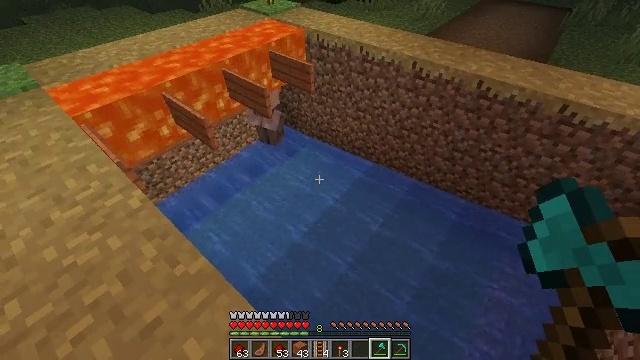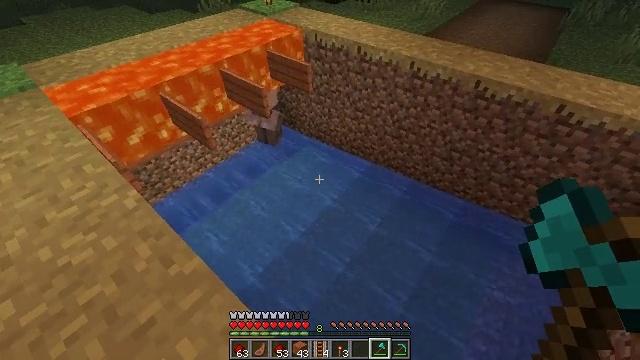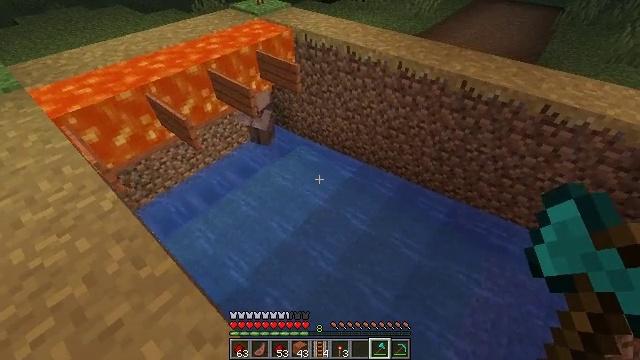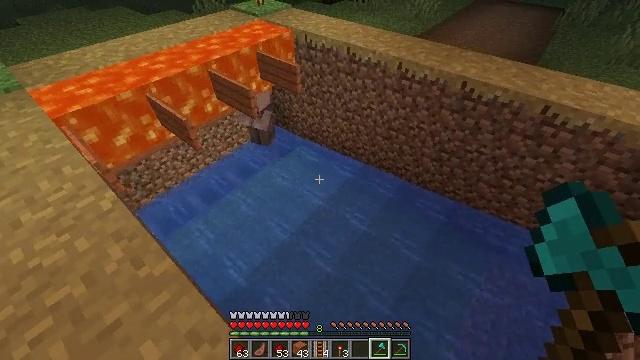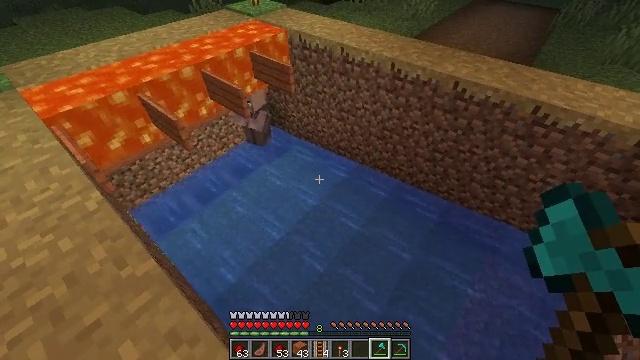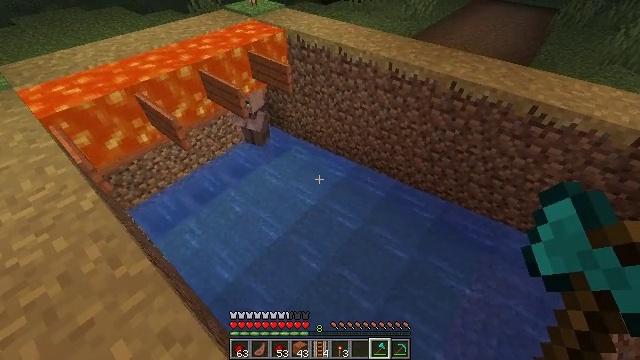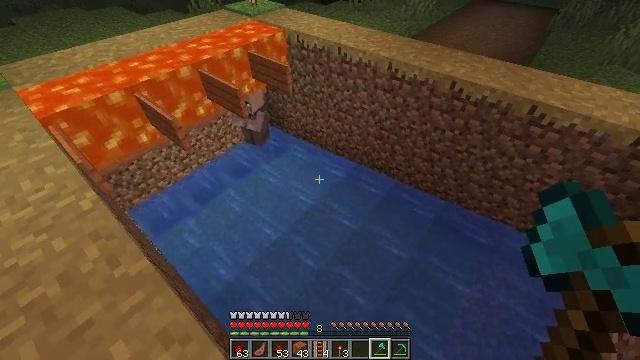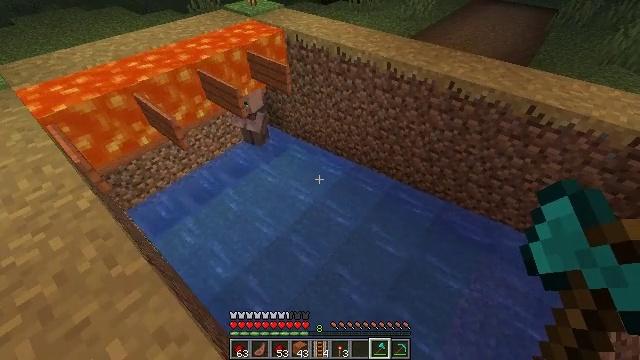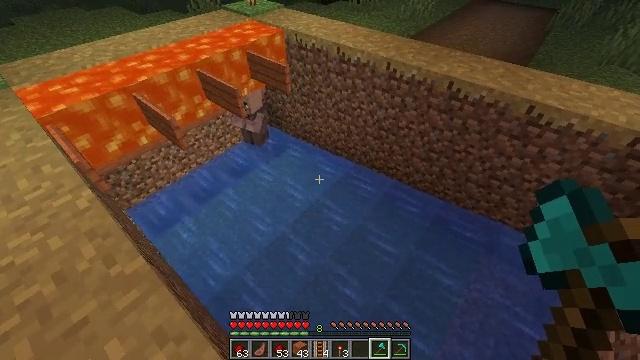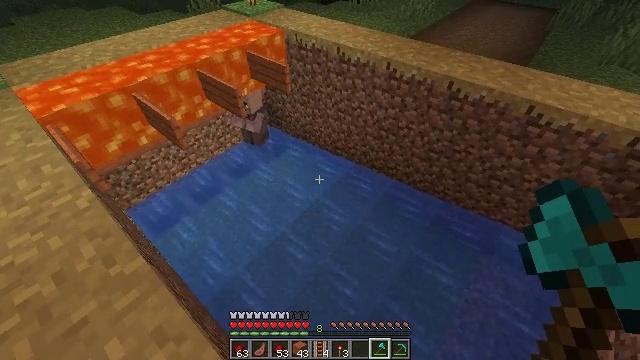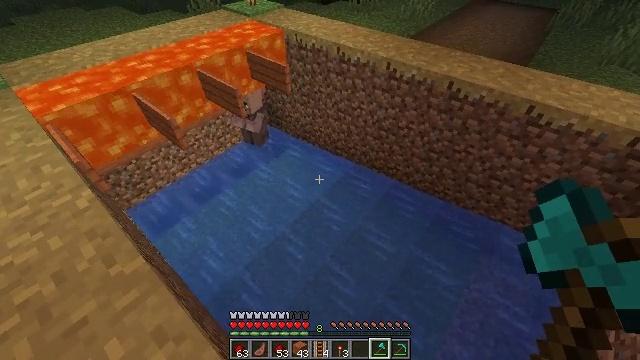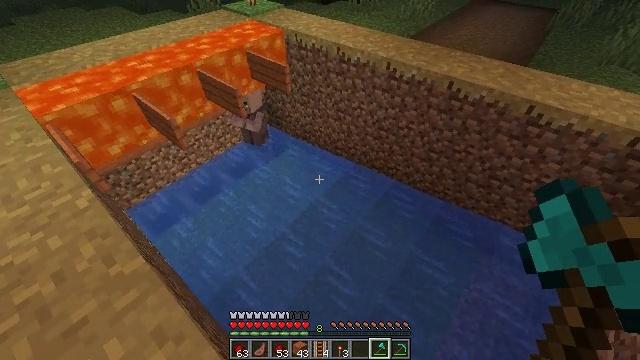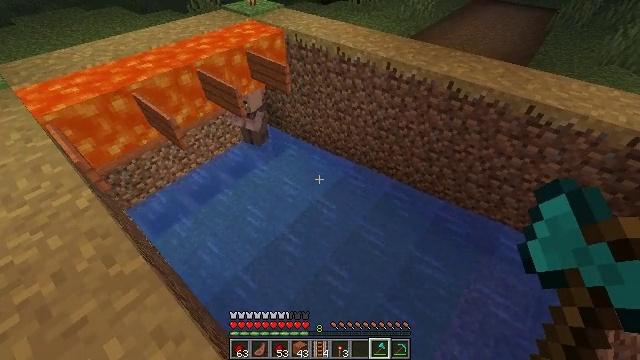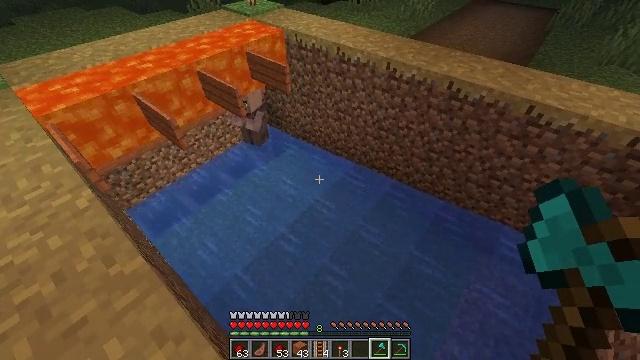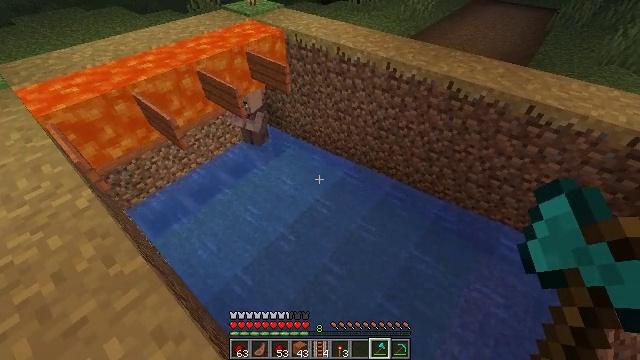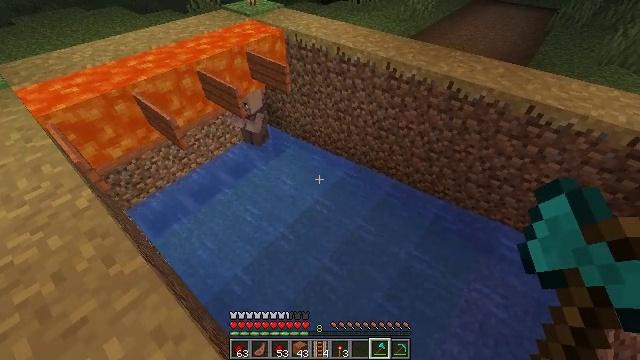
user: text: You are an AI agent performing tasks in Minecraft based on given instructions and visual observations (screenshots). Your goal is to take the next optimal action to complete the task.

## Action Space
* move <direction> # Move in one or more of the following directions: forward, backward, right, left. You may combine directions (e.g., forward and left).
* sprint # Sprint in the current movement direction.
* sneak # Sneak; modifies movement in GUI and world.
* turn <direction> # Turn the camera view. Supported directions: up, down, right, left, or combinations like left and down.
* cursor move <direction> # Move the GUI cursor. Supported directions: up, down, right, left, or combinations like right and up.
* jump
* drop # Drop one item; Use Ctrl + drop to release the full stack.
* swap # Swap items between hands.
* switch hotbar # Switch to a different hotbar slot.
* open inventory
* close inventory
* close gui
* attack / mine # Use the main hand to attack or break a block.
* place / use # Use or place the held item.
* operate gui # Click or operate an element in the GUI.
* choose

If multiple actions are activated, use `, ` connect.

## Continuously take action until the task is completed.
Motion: motion action
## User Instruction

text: Hunt the villager.
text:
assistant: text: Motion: move right
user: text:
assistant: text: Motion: move right
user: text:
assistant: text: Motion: no_op
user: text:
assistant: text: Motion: no_op
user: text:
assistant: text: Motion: no_op
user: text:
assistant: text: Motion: no_op
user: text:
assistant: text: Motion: no_op
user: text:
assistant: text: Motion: no_op
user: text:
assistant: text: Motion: no_op
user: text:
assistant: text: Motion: no_op
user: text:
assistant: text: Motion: no_op
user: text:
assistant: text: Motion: no_op
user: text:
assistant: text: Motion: no_op
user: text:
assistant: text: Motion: no_op
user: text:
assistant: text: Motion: no_op
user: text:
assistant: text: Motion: turn left
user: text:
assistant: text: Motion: turn left
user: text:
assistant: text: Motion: turn left
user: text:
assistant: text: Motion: turn left and up
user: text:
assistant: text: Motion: move forward, turn left
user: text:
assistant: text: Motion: move forward, turn left
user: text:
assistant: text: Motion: move forward, turn left and up
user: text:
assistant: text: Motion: move forward
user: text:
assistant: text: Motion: move forward, turn right
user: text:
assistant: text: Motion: move forward, sprint, turn right
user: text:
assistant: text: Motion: move forward, sprint
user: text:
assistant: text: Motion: move forward, sprint
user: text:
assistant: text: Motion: move forward, sprint
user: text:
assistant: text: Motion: move forward
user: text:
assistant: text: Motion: move forward, turn left and up